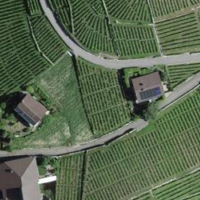
EUNIS habitat code: 40
Species observed at this site:
Cymbalaria muralis